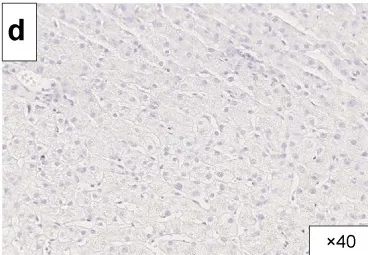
Histopathological and immunohistochemical analysis of a liver tumor biopsy revealing hepatocellular carcinoma. C-d) Immunostaining for hepatitis B surface and hepatitis B core antibodies showed negative results.
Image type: pathology (immunostaining)